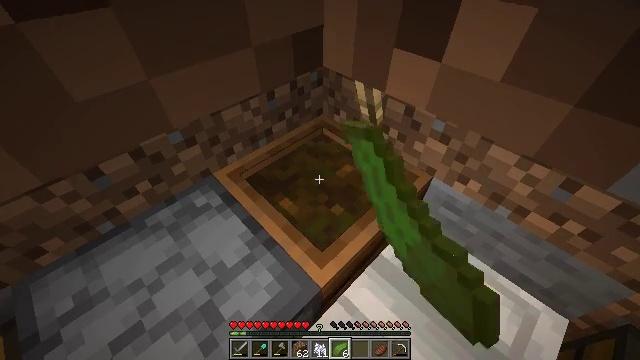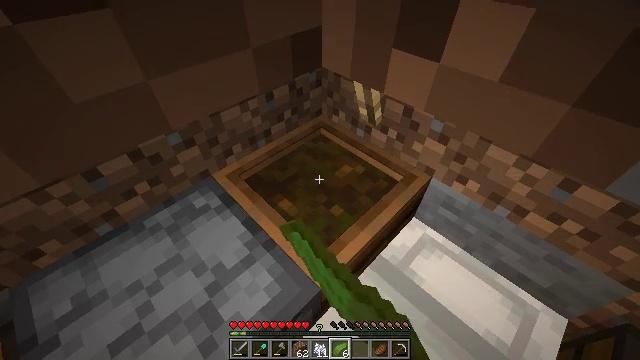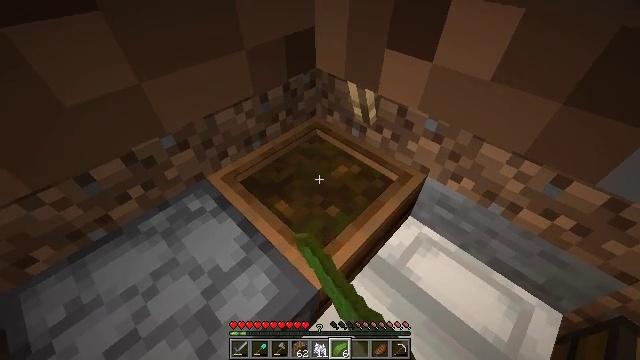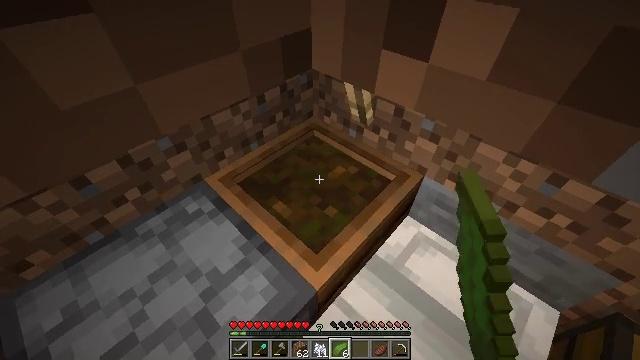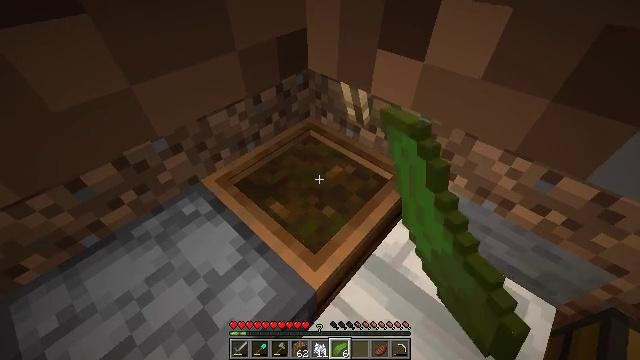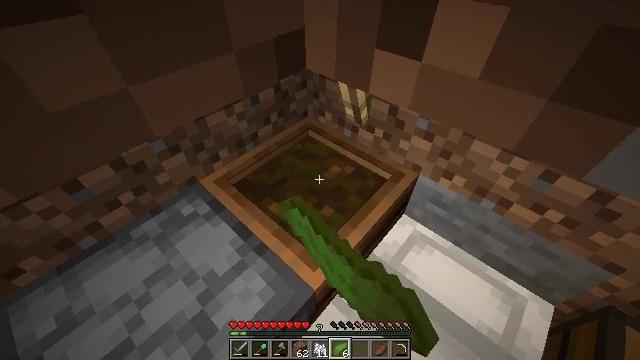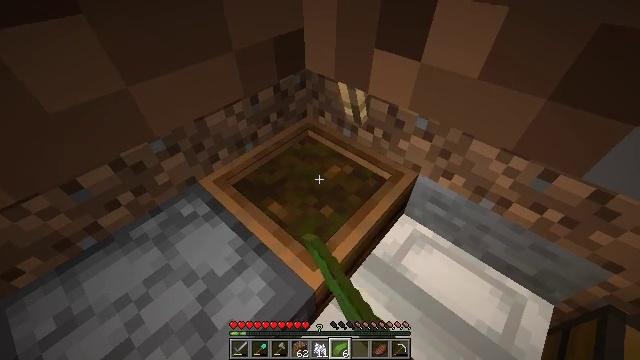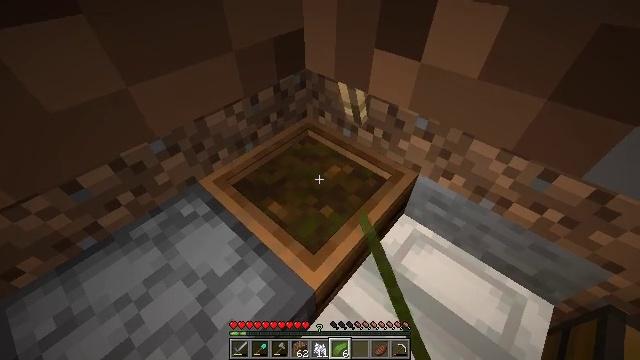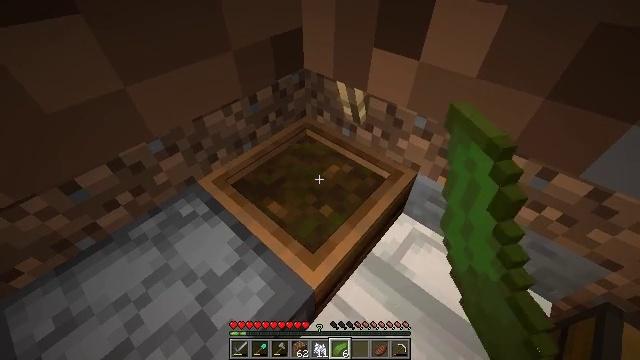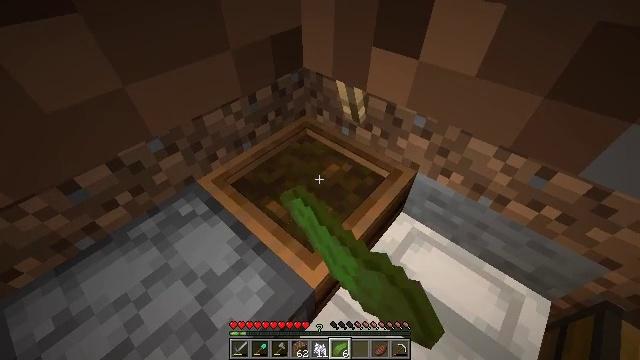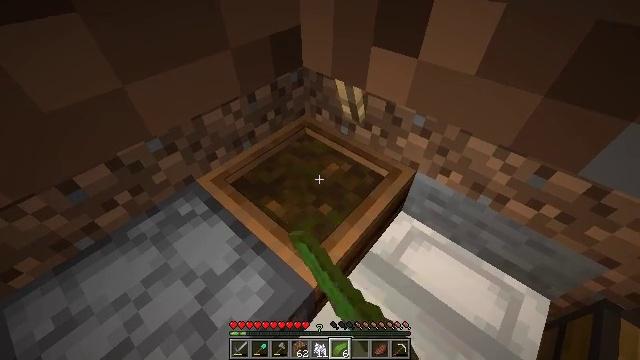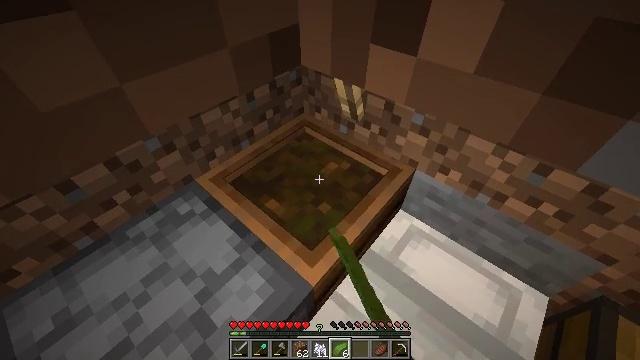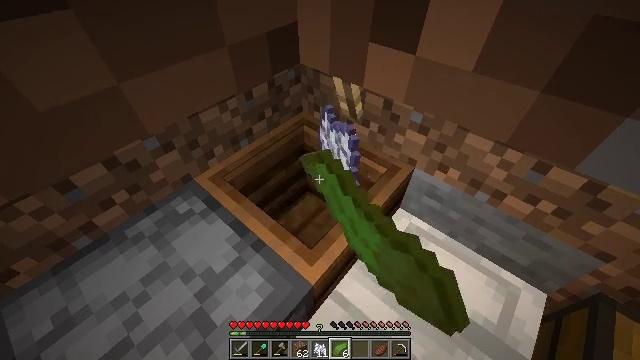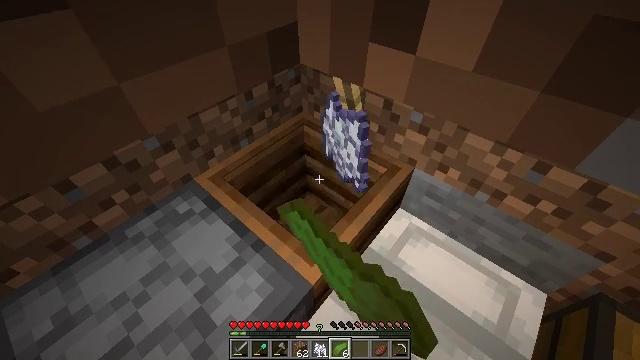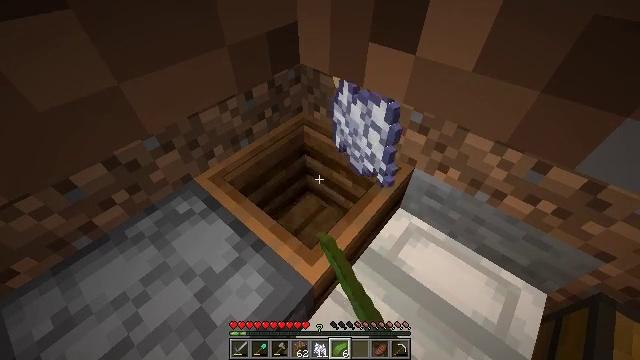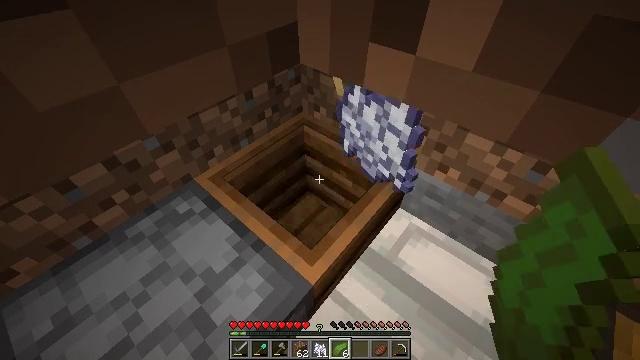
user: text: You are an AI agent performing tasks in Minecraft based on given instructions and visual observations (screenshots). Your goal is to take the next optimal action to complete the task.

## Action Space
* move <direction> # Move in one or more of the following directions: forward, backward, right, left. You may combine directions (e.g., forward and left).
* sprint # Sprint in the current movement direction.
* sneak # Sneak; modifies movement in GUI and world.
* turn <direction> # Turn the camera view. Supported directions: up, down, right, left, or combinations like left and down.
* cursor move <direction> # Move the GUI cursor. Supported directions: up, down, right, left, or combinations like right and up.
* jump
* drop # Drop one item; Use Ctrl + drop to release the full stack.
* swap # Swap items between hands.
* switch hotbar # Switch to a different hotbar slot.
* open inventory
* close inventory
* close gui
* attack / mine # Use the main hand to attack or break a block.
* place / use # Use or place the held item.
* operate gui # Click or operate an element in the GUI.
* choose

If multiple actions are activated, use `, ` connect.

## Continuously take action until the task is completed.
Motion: motion action
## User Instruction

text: Prepare to craft white dye.
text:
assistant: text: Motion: use / place
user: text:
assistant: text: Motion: turn right, use / place
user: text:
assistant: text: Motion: use / place
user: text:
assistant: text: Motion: use / place
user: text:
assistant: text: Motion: use / place
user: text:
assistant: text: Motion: use / place
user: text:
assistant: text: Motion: use / place
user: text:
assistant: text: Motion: use / place
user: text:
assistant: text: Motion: use / place
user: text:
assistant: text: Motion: use / place
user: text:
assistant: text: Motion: use / place
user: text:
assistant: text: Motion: use / place
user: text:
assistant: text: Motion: use / place
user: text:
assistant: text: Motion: use / place
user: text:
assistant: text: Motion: use / place
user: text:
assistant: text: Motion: use / place
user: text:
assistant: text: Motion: use / place
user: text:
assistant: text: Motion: use / place
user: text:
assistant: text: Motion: use / place
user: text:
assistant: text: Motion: use / place
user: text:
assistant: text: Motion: use / place
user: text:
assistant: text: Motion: use / place
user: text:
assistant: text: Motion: use / place
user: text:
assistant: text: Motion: use / place
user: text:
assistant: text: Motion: use / place
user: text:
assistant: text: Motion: use / place
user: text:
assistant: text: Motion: use / place
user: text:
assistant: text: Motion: use / place
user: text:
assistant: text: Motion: use / place
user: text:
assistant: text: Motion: use / place